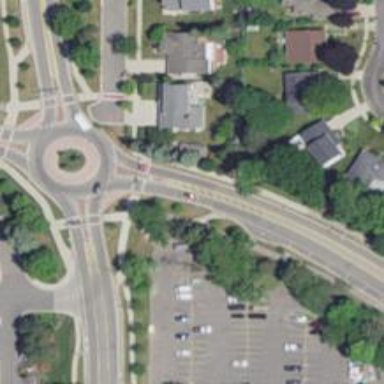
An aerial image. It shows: Footway located on traffic island.